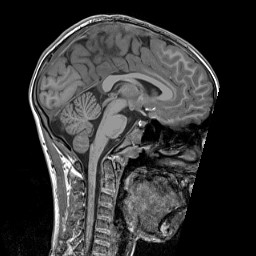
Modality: T1w
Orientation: sagittal
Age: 12
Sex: male
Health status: ill